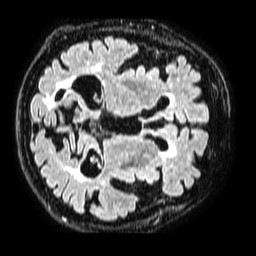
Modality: FLAIR
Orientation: axial
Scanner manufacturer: philips
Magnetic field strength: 1.5 T
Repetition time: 4.8 s
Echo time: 0.3 s